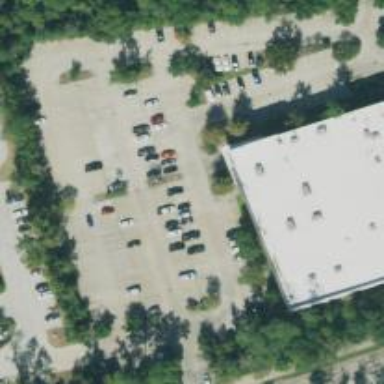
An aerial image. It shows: Parking area with surface.